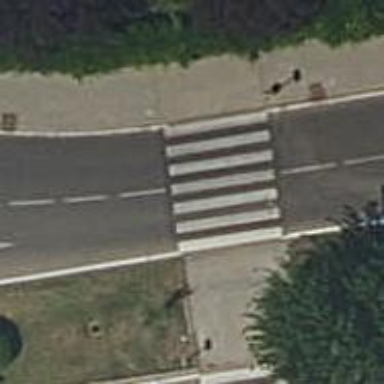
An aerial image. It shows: Uncontrolled zebra crossing on the road.